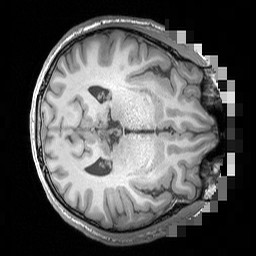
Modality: T1w
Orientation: axial
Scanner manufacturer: siemens
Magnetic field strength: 3 T
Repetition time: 1.5 s
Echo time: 0.00291 s